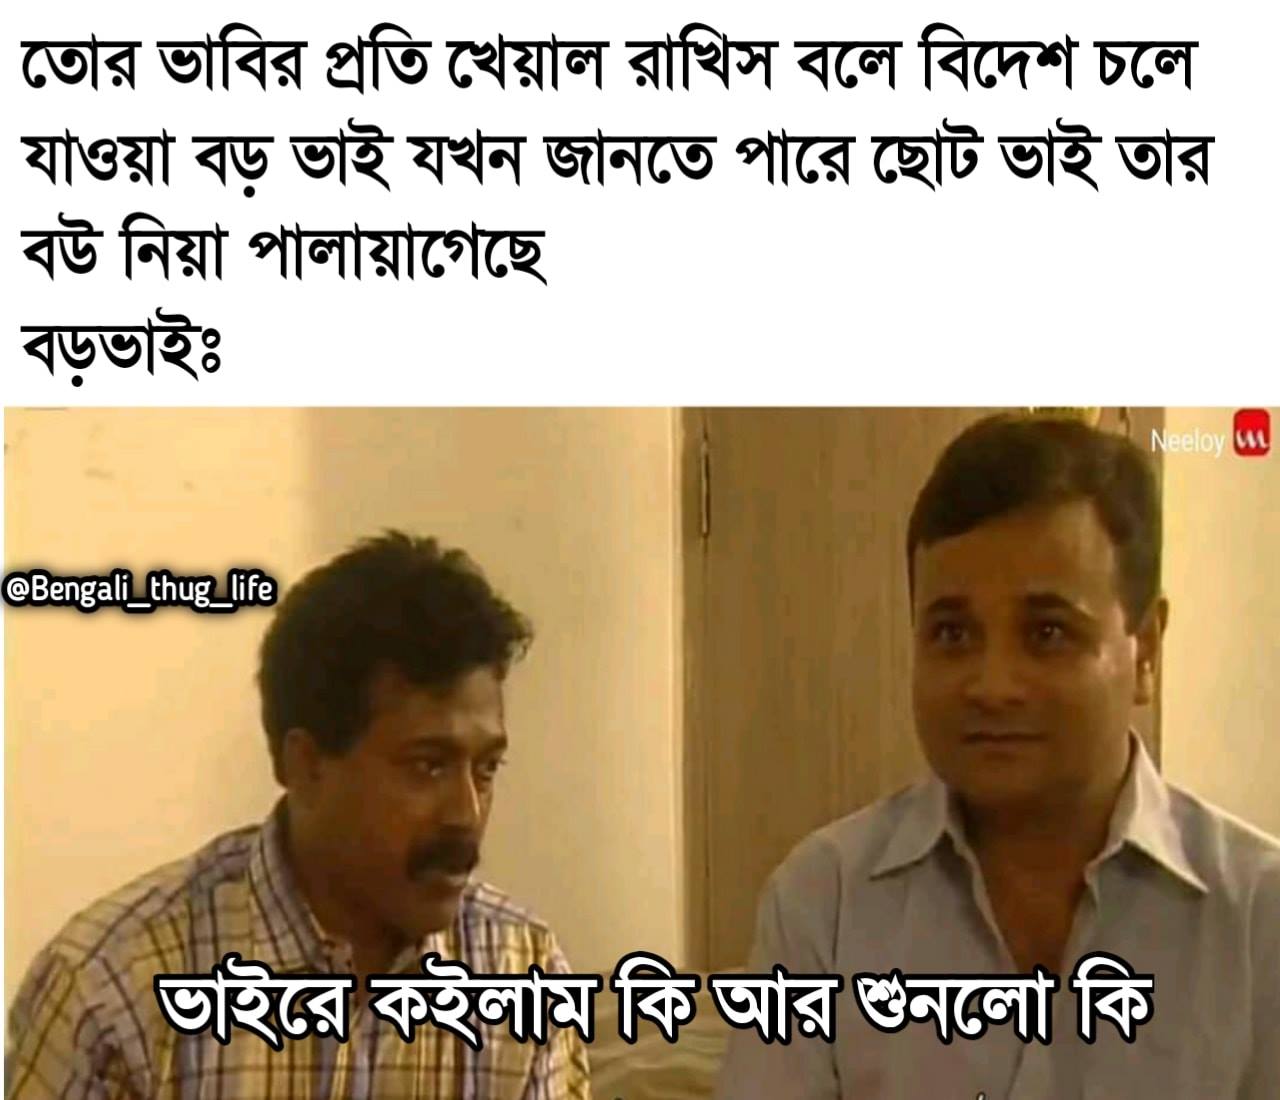
Caption: তোর ভাবির প্রতি খেয়াল রাখিস বলে বিদেশ চলে যাওয়া বড় ভাই যখন জানতে পারে ছোট ভাই তার বউ নিয়া পালায়াগেছে   বড়ভাইঃ  ভাইরে কইলাম কি আর শুনলো কি
Label: hate